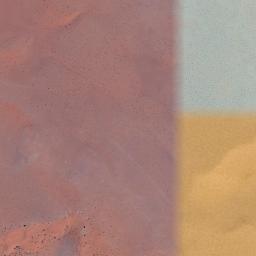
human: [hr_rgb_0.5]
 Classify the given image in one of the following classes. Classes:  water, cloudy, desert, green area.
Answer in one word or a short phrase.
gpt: desert